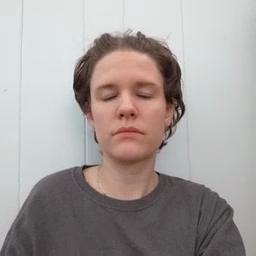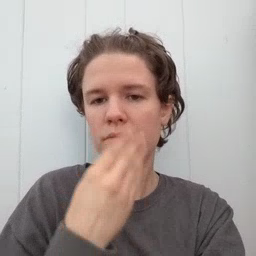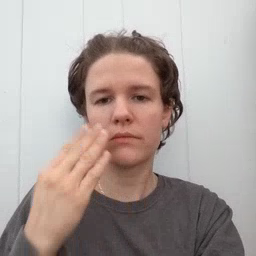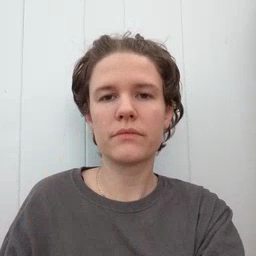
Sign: napkin